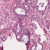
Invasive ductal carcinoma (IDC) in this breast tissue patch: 1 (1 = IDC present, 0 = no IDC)